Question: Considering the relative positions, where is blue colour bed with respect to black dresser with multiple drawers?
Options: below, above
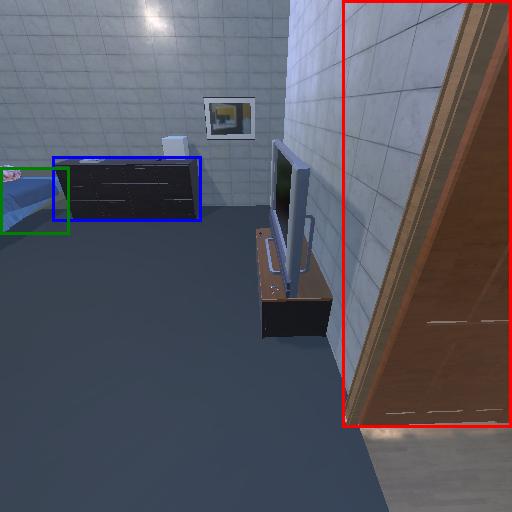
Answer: below